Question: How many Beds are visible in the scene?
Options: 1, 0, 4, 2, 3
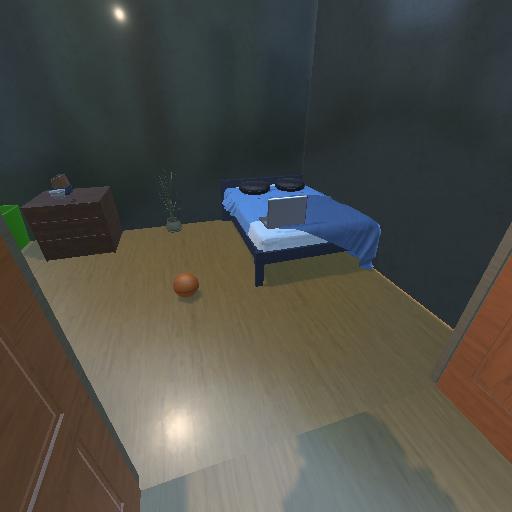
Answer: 1